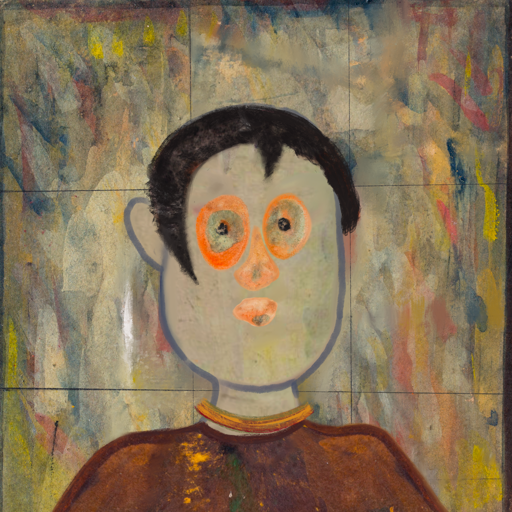
Background: GypsyMother, Head And Neck Front: Hill_Girl, Face Front: Childish, Bust: Comrade, Hair Front: Roy_Bahadur, Head Accessory: Blank, Second Necklace: Blank, Necklace: Mother_And_Son_Son, Baby: Blank